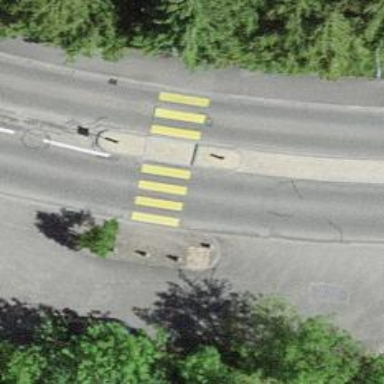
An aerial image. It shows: Uncontrolled zebra crossing on the road.